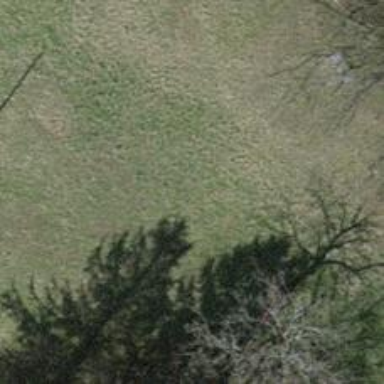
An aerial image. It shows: Hunting stand.